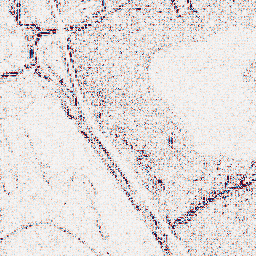
Category: wavelet
Decomposition family: wavelet_reverse_biorthogonal
Decomposition parameters: wavelet: rbio1.3
level: 1
Upsampling method: quadratic
Upsampling parameters: scale: 2
Upsampling scale: 2